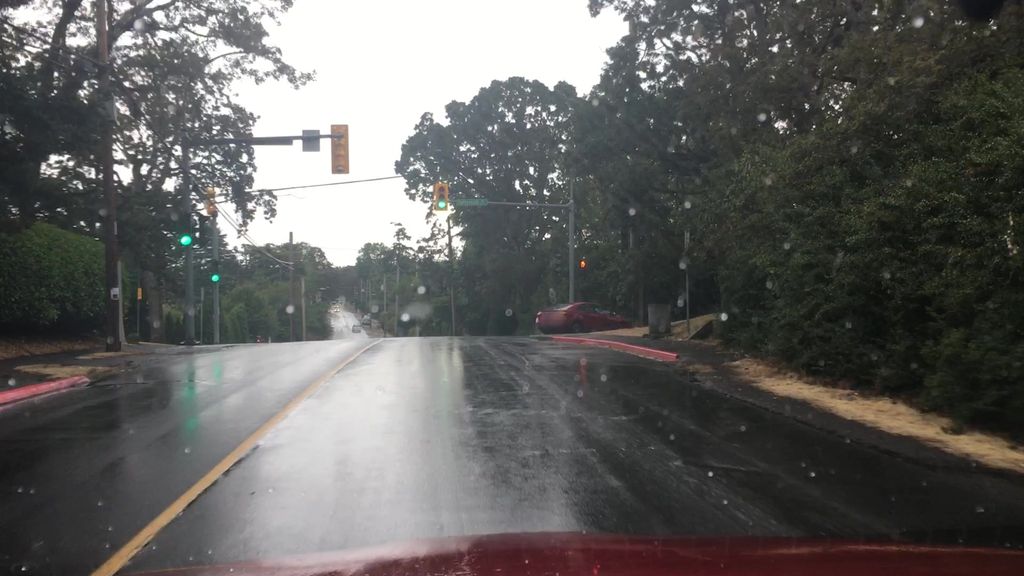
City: victoria